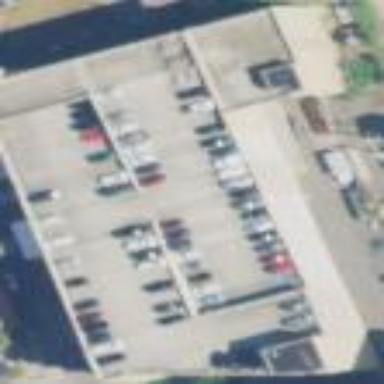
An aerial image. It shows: Multi-storey parking building.